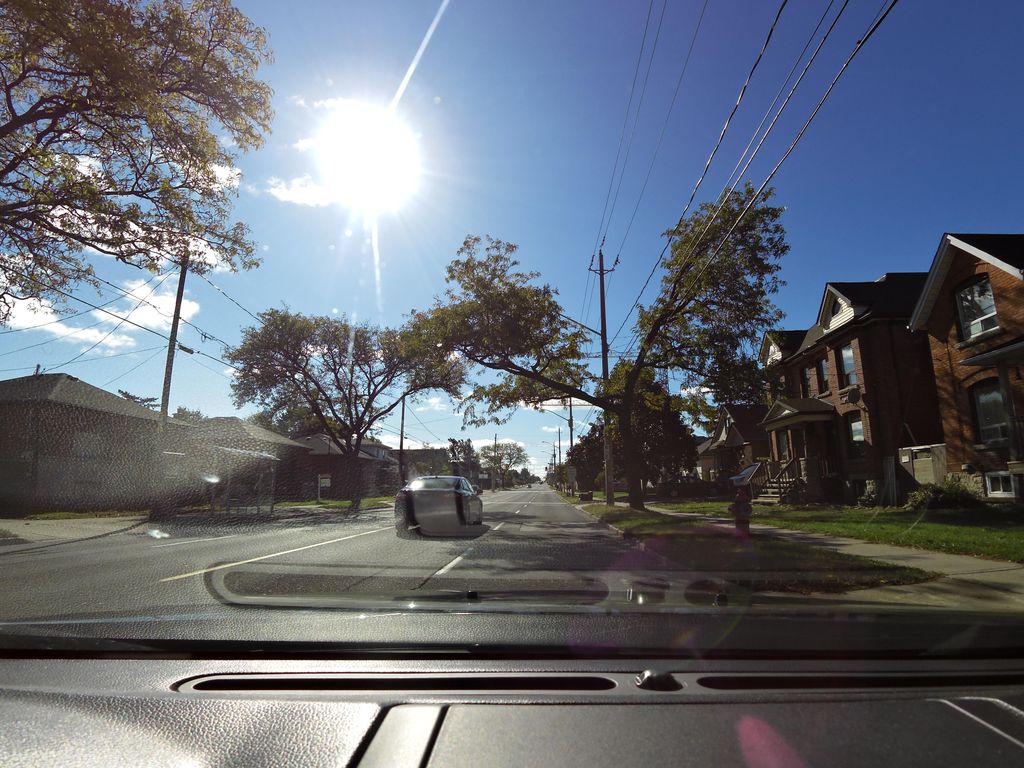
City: hamilton